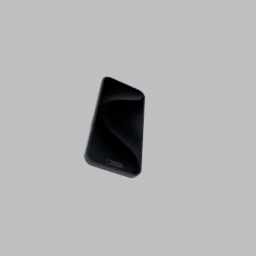
Label: electronics